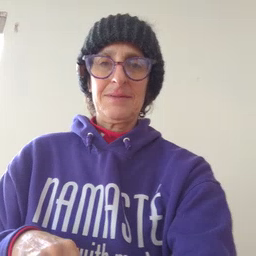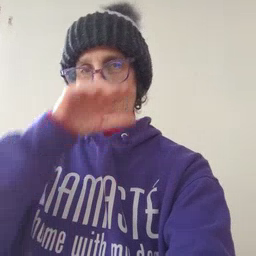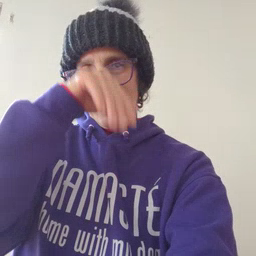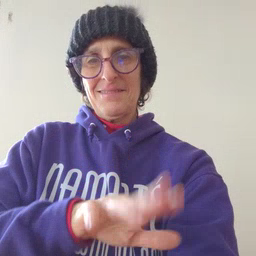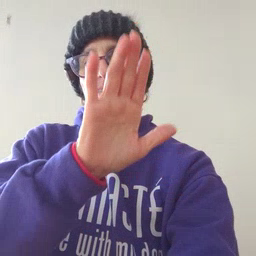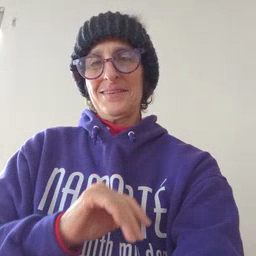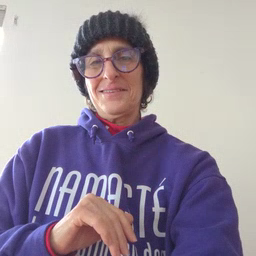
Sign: elephant